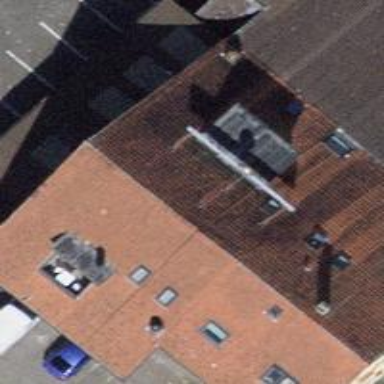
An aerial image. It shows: Restaurant.